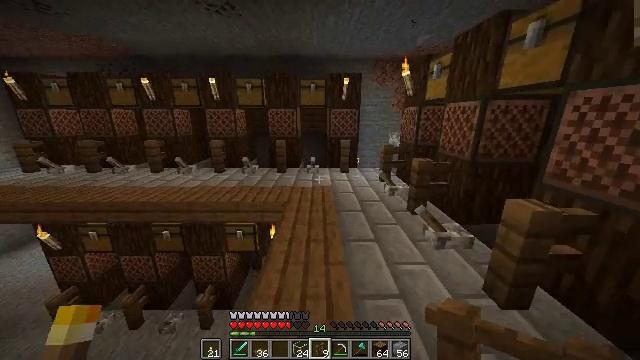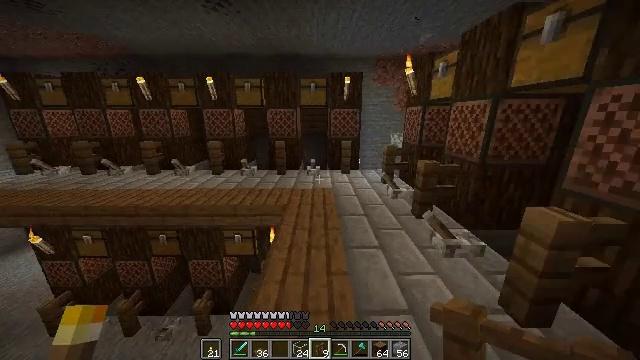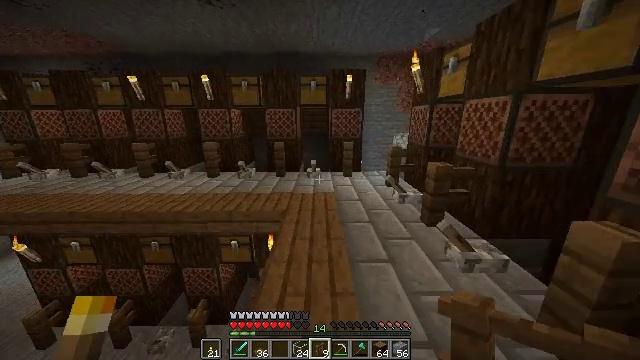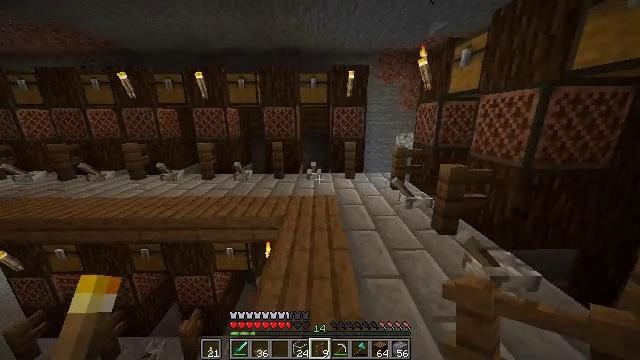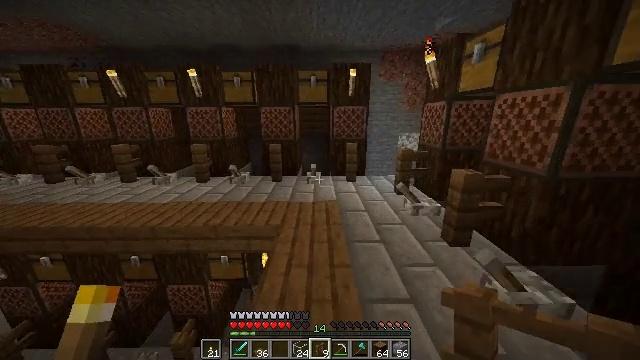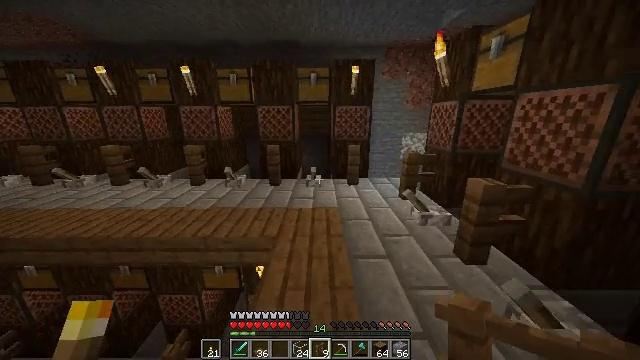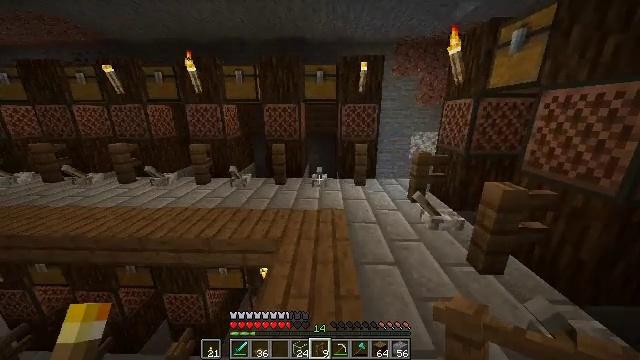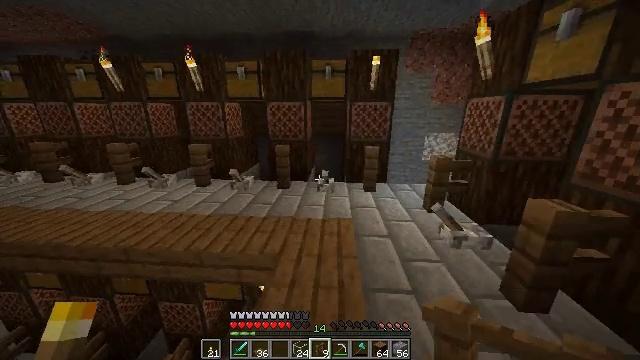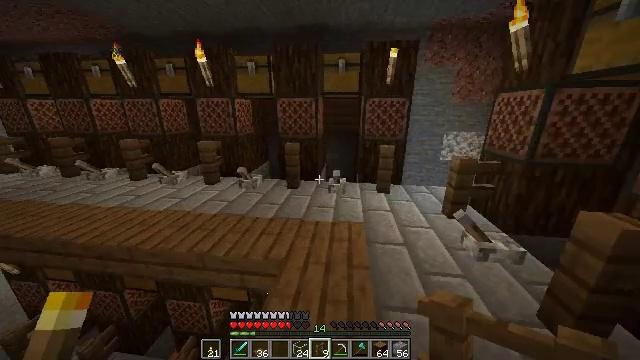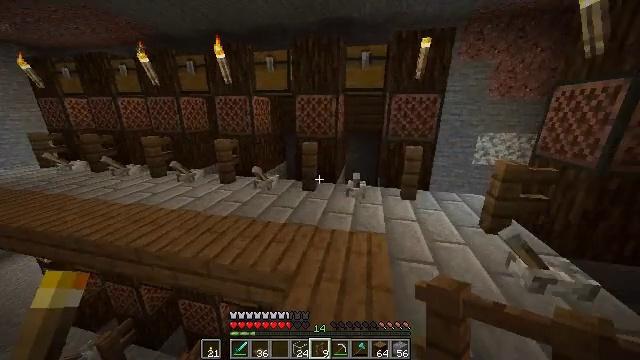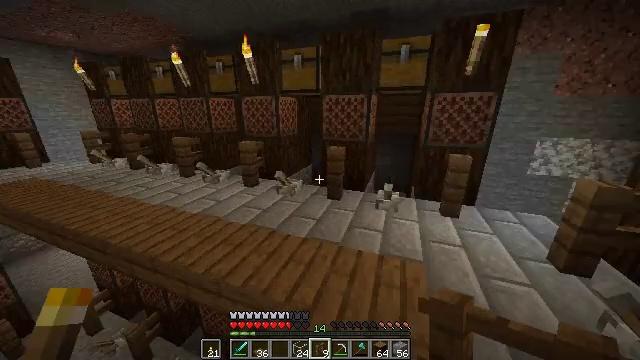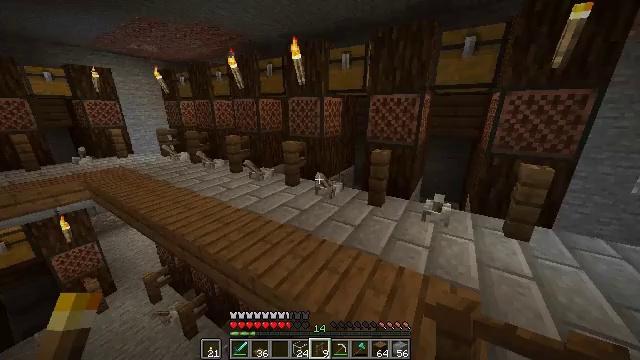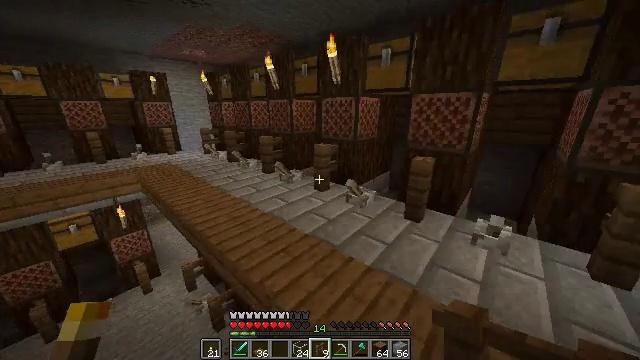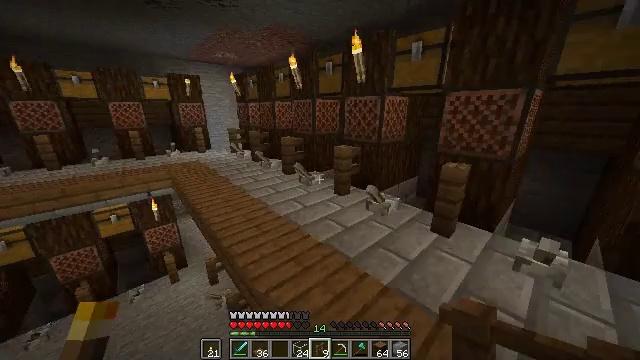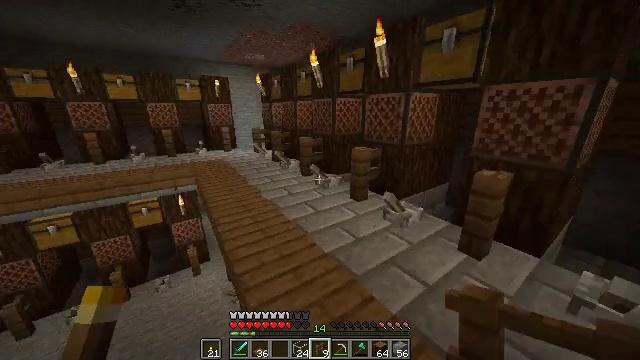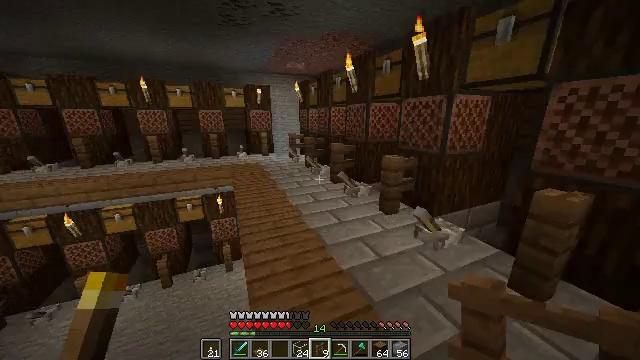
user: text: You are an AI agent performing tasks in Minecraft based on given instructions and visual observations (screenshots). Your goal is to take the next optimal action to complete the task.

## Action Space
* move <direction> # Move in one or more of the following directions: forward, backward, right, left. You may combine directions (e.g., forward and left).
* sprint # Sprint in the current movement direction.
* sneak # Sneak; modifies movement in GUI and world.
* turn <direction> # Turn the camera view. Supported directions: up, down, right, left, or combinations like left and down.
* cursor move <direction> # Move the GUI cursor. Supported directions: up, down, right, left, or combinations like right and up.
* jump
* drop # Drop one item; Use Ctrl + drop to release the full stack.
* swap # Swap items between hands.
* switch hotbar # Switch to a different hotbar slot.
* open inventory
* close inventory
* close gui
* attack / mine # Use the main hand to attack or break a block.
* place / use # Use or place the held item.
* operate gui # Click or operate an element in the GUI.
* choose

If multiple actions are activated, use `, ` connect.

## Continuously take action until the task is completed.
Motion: motion action
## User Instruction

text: Open a crafting table to craft spruce stairs.
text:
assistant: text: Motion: move forward, sprint
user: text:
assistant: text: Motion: move forward
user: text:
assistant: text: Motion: move forward
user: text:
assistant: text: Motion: move forward
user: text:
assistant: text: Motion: move forward
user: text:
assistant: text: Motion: move forward, turn left
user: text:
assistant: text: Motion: move forward, sprint, turn left
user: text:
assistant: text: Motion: move forward, sprint, turn left
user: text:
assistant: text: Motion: move forward, sprint, turn left
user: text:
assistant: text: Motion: move forward, sprint, turn left
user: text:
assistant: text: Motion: move forward, sprint, turn left
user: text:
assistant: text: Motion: move forward and move right, turn left
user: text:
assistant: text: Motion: move forward and move right, turn left
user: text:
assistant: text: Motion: move forward and move right, turn left
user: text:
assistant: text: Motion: move forward and move right, turn left and up
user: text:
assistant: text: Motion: move forward and move right, turn left and up
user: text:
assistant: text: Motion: move forward and move right, sprint, turn left and up
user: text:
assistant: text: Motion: move forward and move right, sprint, turn left
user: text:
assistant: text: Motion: move forward and move right, sprint, turn left
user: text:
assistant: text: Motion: move forward, sprint, turn left
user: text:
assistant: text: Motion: move forward, turn left and up
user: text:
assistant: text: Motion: move forward
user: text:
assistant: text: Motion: move forward, sprint
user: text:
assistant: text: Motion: move forward, sprint
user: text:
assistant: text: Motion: move forward, sprint, turn left
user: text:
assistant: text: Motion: move forward, sprint, turn left
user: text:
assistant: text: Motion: move forward, turn left
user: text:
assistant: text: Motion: move forward, sprint
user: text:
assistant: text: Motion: move forward, sprint
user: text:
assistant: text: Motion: move forward, sprint